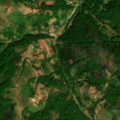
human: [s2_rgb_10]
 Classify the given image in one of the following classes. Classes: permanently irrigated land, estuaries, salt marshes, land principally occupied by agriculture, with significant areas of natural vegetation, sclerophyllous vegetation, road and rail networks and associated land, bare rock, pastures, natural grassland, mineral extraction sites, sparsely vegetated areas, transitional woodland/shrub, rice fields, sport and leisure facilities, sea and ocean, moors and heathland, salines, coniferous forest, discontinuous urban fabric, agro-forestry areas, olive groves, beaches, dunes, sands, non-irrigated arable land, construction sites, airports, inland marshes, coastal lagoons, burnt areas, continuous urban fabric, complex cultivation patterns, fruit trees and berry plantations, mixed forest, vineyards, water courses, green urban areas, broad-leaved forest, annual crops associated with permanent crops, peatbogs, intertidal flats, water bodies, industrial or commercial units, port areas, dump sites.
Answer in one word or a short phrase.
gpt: land principally occupied by agriculture, with significant areas of natural vegetation, broad-leaved forest, mixed forest, transitional woodland/shrub